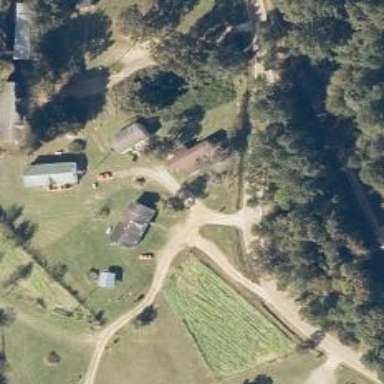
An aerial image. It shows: Driveway.